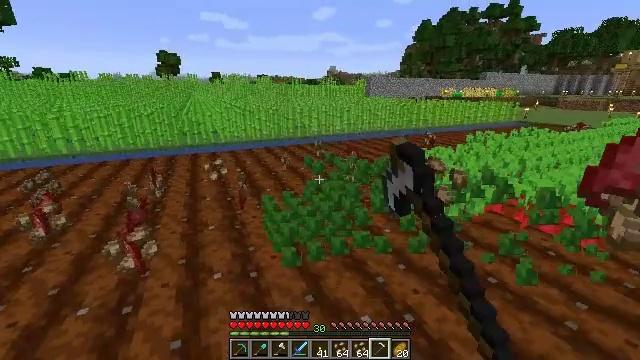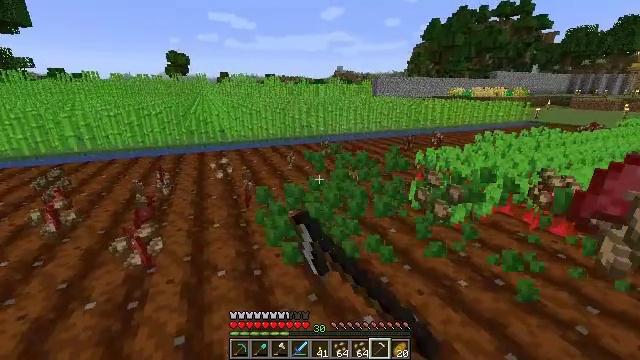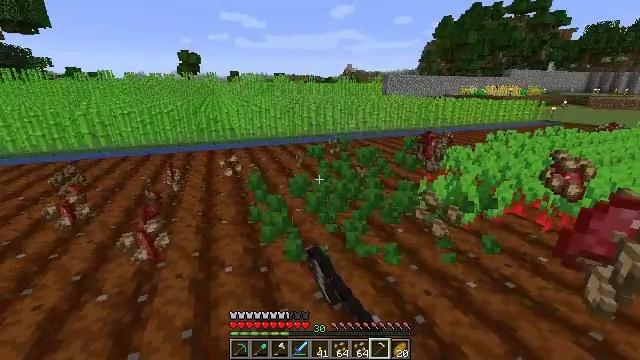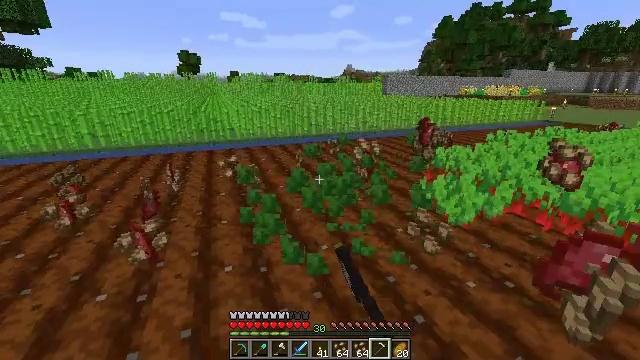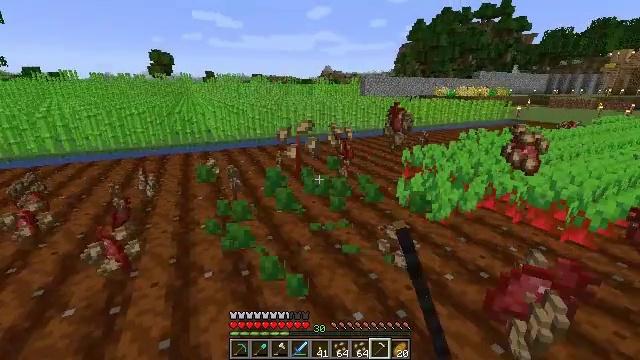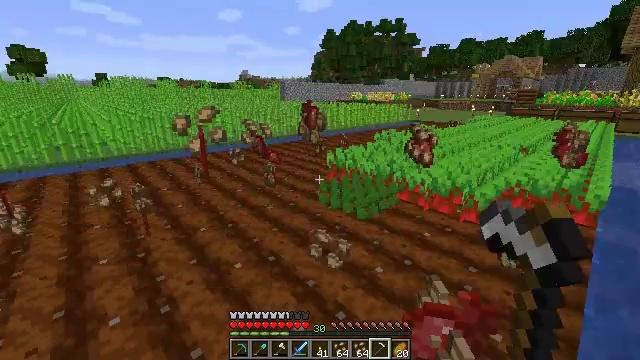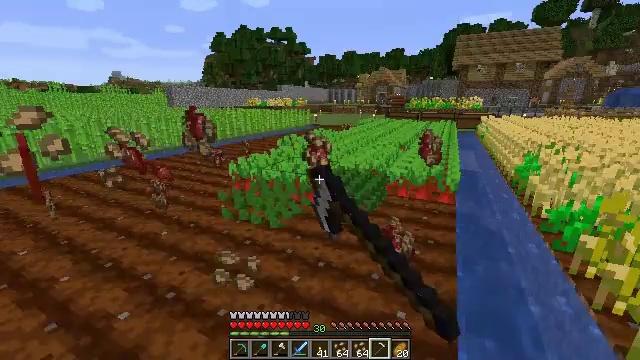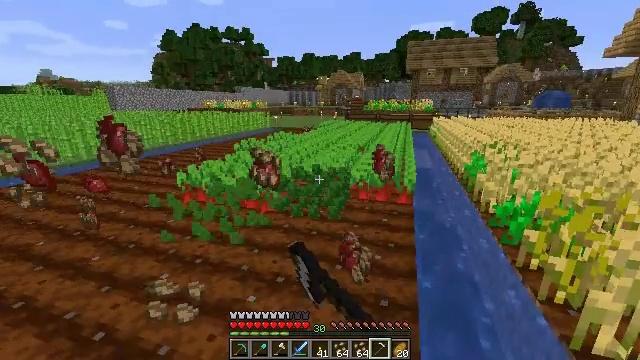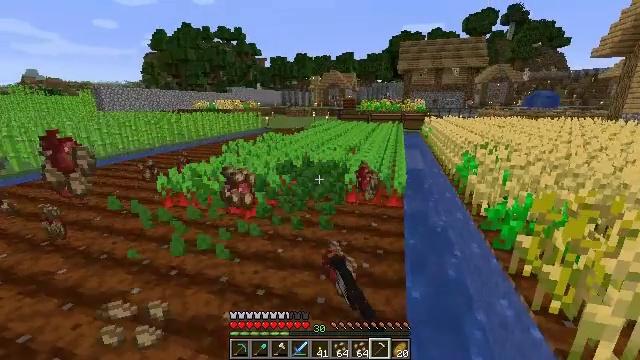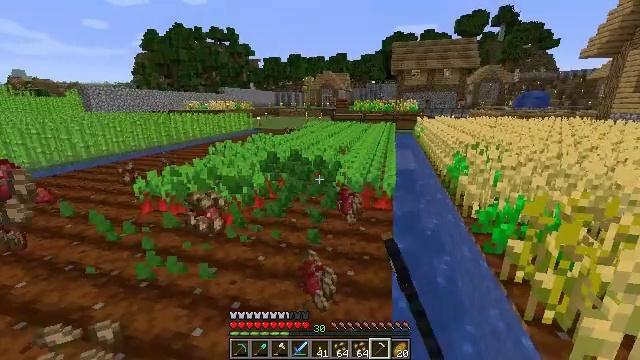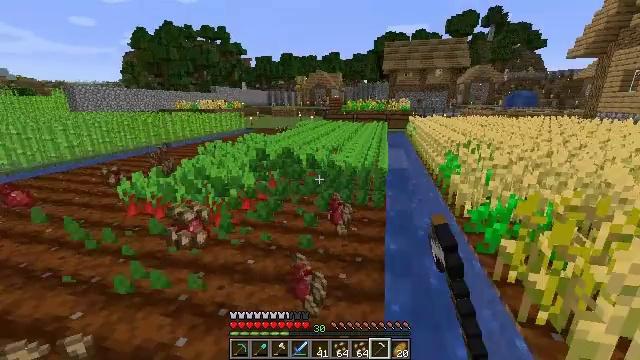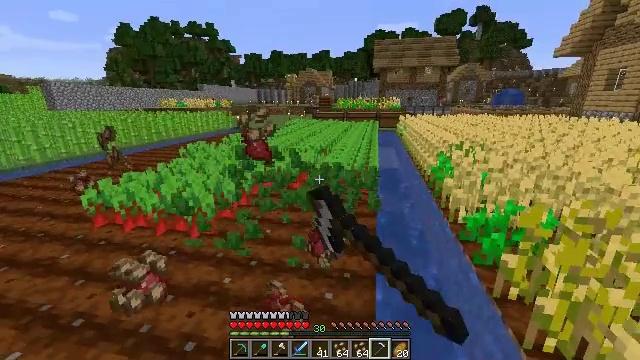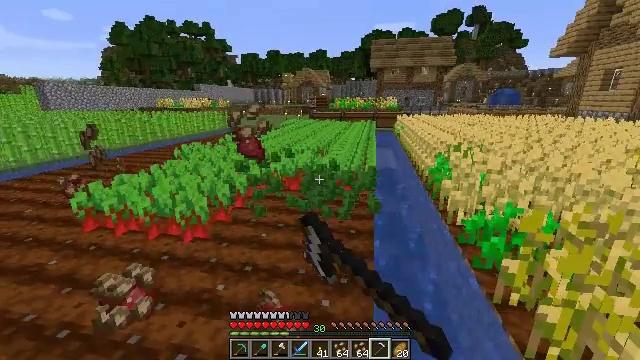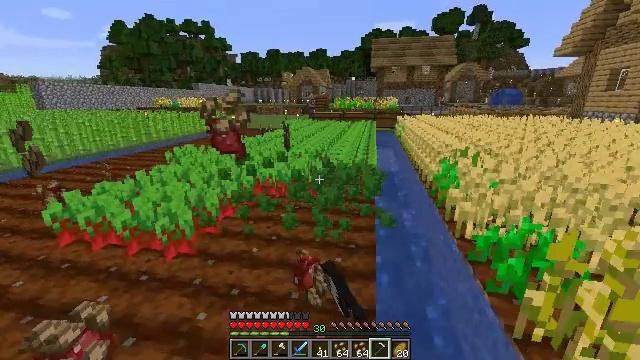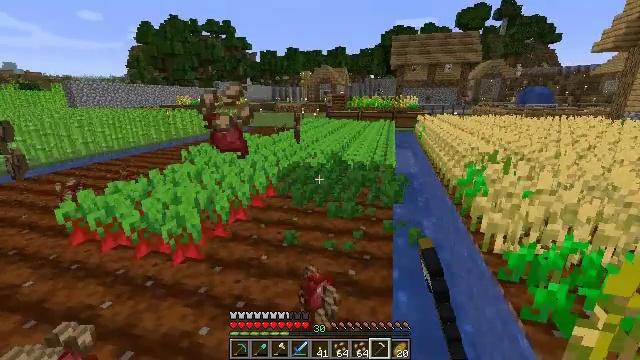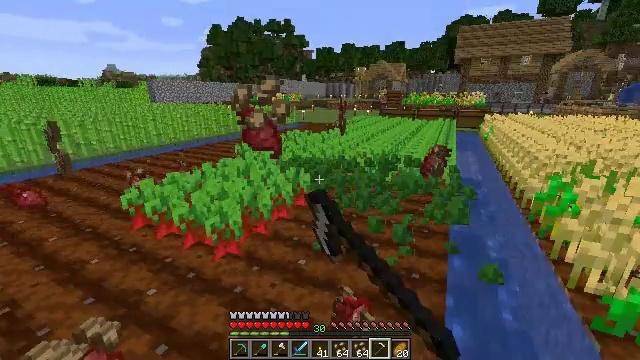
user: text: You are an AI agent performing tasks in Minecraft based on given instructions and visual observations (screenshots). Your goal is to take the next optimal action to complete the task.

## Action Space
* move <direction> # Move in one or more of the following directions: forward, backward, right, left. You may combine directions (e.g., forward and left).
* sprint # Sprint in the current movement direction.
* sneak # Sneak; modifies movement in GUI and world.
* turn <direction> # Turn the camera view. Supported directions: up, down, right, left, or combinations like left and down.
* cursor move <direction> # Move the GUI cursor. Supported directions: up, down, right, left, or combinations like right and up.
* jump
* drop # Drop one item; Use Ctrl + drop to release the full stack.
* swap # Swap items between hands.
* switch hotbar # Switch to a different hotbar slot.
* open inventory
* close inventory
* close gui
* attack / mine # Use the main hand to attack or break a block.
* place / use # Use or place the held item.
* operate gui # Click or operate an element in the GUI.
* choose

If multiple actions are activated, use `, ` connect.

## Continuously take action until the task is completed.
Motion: motion action
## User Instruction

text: Mine beetroots from the garden.
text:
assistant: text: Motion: turn left, attack / mine
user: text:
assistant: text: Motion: turn left, attack / mine
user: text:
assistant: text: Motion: attack / mine
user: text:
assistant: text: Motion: turn right, attack / mine
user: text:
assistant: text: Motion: move forward, turn right and up, attack / mine
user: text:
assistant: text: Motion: move forward and move right, turn right and up, attack / mine
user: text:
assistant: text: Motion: move forward and move right, turn right, attack / mine
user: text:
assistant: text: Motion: move forward and move right, turn right, attack / mine
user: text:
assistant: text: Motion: move forward and move right, turn right, attack / mine
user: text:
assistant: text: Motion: move forward, turn right, attack / mine
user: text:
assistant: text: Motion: move forward, turn right, attack / mine
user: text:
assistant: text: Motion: move forward, attack / mine
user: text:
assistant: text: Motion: move forward, attack / mine
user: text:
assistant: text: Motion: move forward, turn left, attack / mine
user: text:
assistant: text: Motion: move forward, turn left, attack / mine
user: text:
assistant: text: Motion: turn left, attack / mine
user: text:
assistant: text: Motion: turn left, attack / mine
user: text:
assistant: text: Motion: turn left, attack / mine
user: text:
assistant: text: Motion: attack / mine
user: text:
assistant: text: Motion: attack / mine
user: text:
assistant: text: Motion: attack / mine
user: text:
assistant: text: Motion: move forward and move right, attack / mine
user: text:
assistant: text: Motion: attack / mine